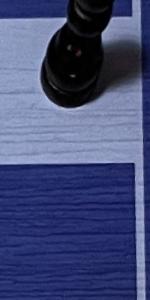
Label: Empty